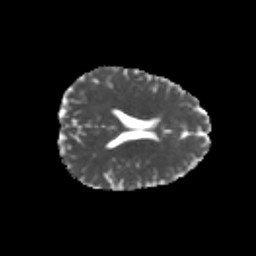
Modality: MD
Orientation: axial
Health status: healthy
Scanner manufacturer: philips
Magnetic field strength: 3 T
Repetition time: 6.964 s
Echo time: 0.092 s